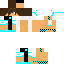
A female human skin with medium skin, wearing brown long hair dressed in a blue hoodie and blue pants, featuring a closed mouth.